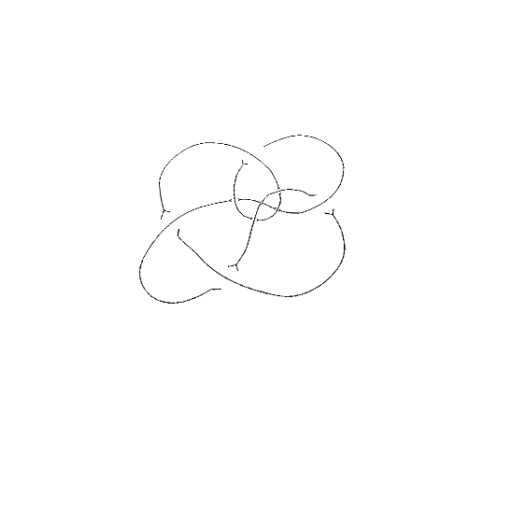
Crossing number: 9